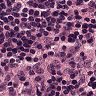
Metastatic tissue present: no